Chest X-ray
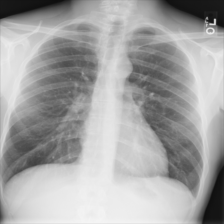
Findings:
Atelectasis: negative
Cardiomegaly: negative
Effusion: negative
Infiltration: negative
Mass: negative
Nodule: negative
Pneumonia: negative
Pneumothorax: negative
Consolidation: negative
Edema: negative
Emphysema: negative
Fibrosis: negative
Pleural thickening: negative
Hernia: negative